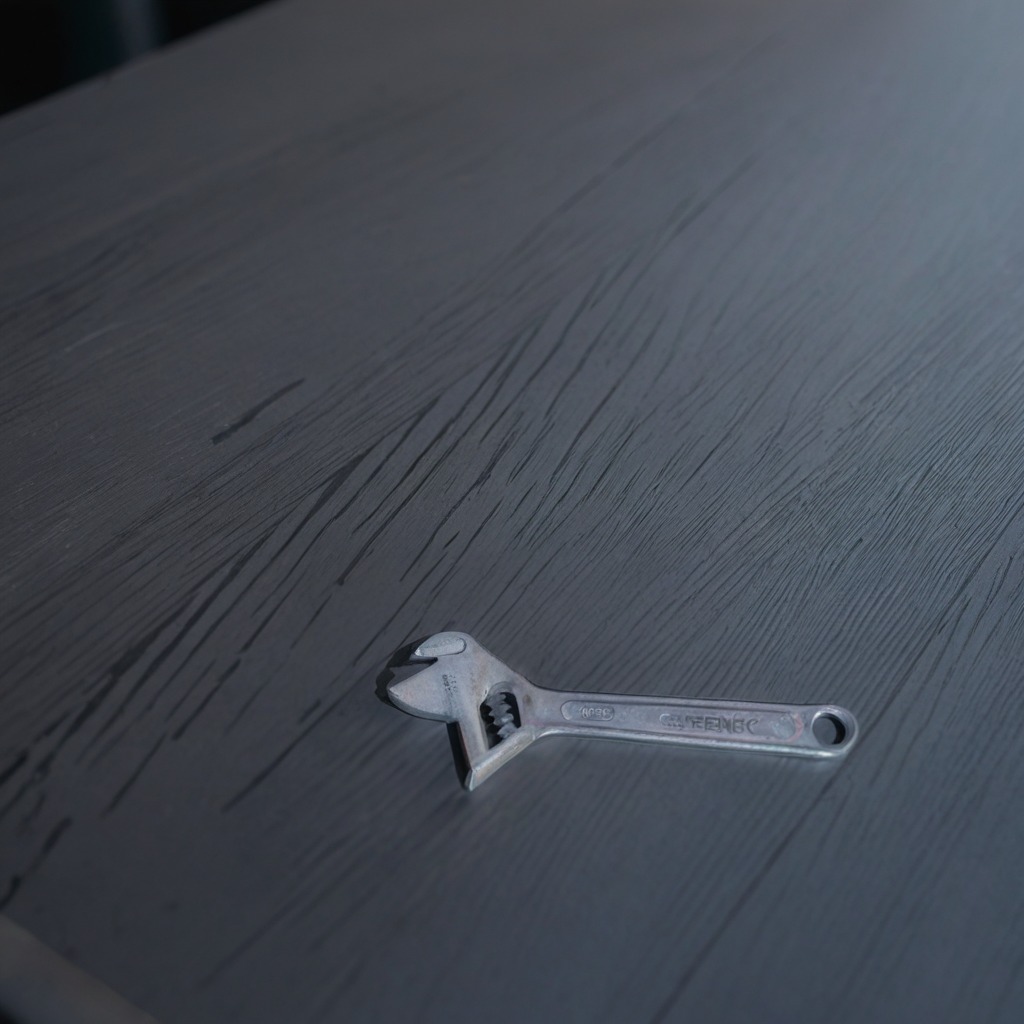
An old wrench lying on the old table with faint burn marks in a small garage at twilight.